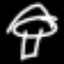
Label: mushroom